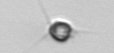
Label: Acanthoica_quattrospina